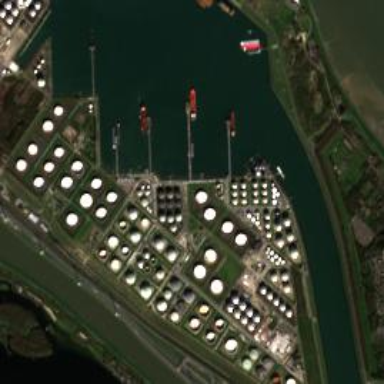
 specifically handling liquid bulk cargo."